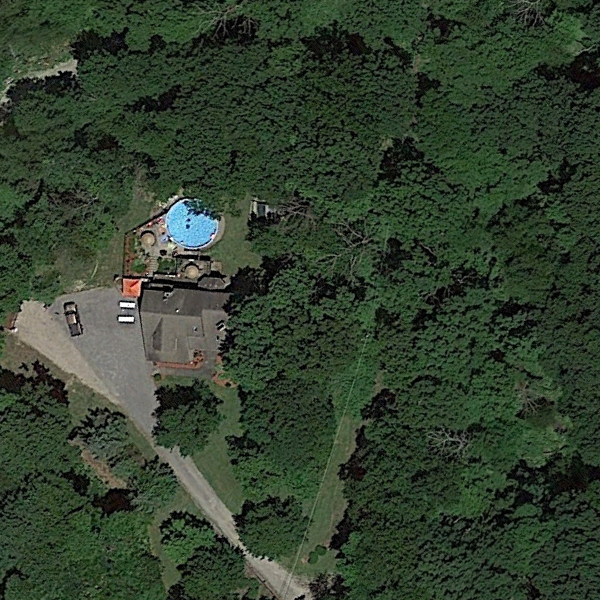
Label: SparseResidential